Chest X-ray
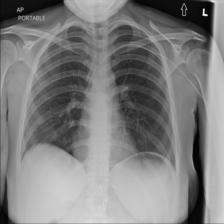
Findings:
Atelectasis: negative
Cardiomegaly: negative
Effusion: negative
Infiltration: negative
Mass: negative
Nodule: negative
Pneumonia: negative
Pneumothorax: negative
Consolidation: negative
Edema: negative
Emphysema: negative
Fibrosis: negative
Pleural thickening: negative
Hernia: negative